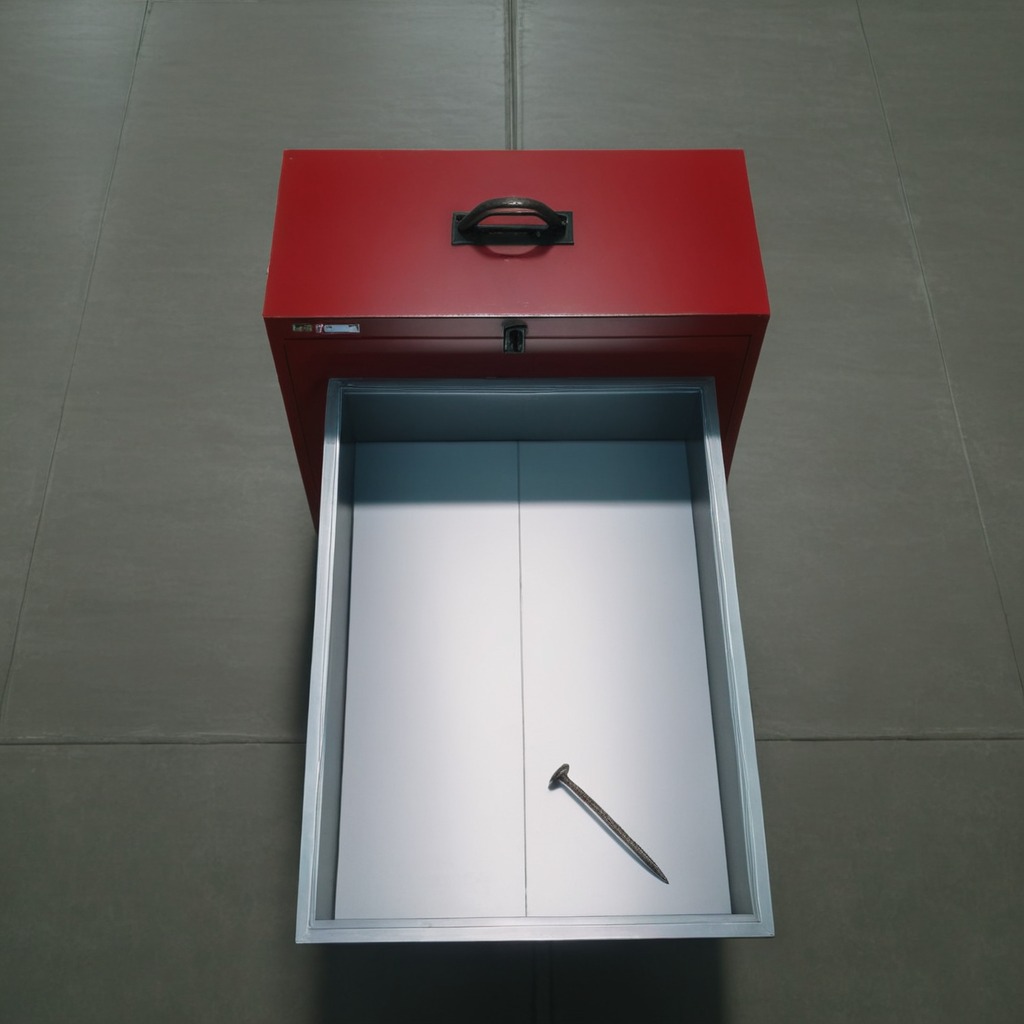
A nail is lying on the toolbox surface in an airplane hangar workshop.